Field crop: maize
Growth stage: 2
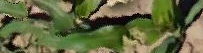
Species: maize